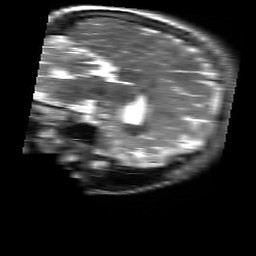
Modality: T2w
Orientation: sagittal
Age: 20
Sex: female
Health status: healthy
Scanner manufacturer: siemens
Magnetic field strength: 3 T
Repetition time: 4.01 s
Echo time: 0.116 s